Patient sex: F
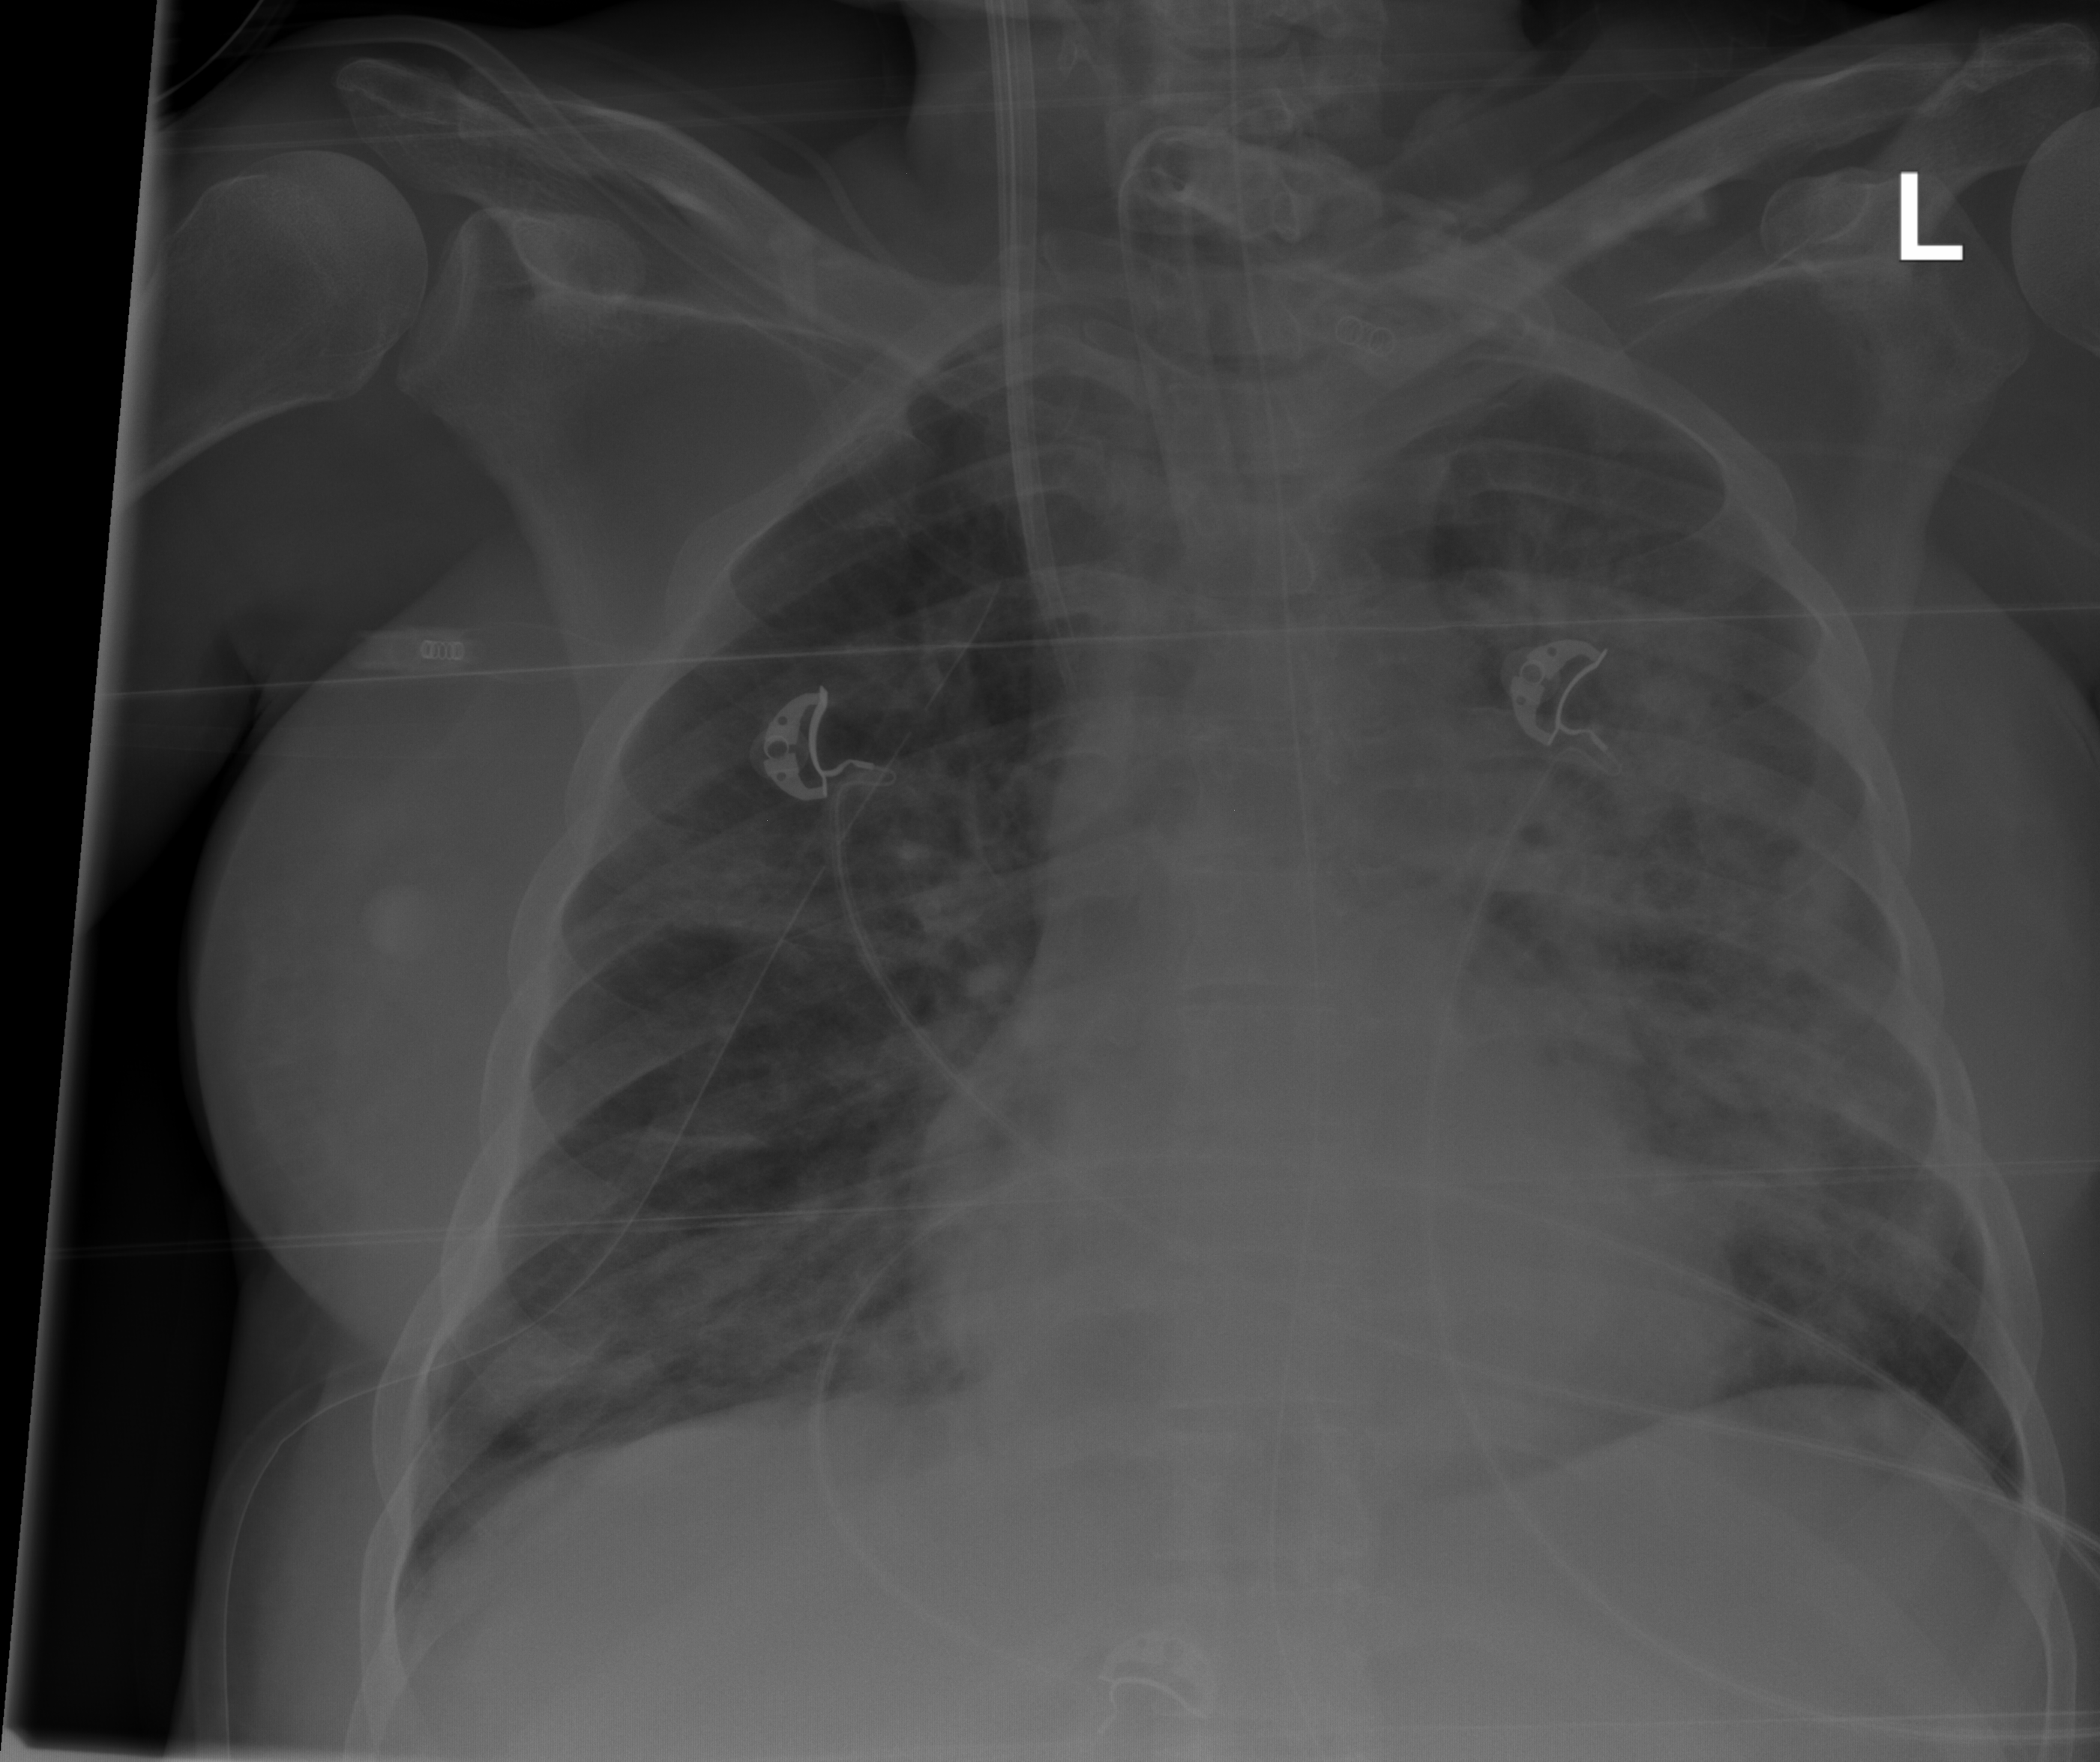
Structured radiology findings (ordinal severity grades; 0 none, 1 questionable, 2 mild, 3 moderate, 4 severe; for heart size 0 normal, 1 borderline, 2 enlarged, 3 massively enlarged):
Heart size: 1
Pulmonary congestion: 2
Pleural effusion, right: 0
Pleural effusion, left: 0
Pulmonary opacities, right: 2
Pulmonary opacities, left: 2
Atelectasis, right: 0
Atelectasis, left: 0